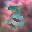
Label: 3